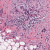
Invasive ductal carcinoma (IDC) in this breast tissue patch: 0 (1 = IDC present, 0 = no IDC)